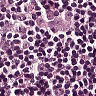
Metastatic tissue present: yes